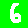
Digit: 6